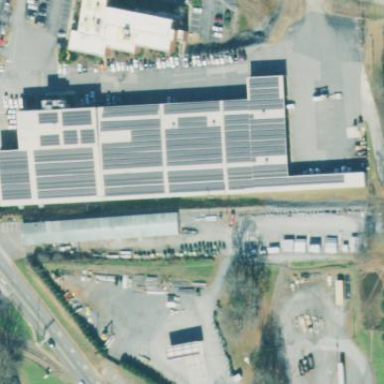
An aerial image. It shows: Commercial building.